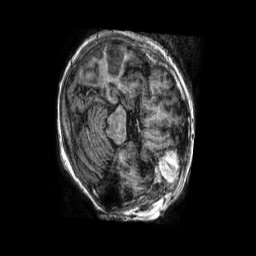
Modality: T1w
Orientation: axial
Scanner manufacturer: philips
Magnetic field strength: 1.5 T
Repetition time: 0.008452 s
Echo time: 0.00389 s